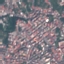
Land use / land cover: Residential